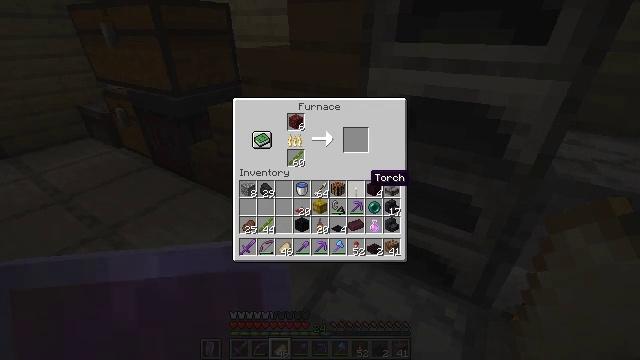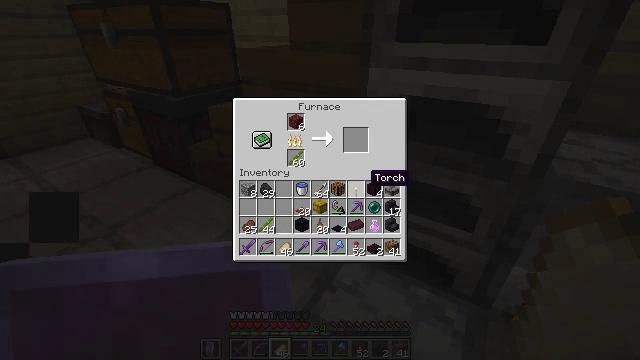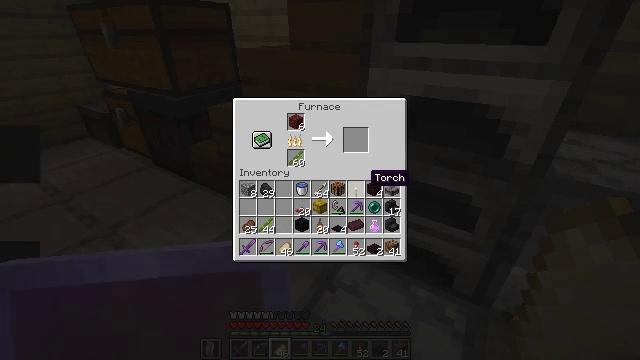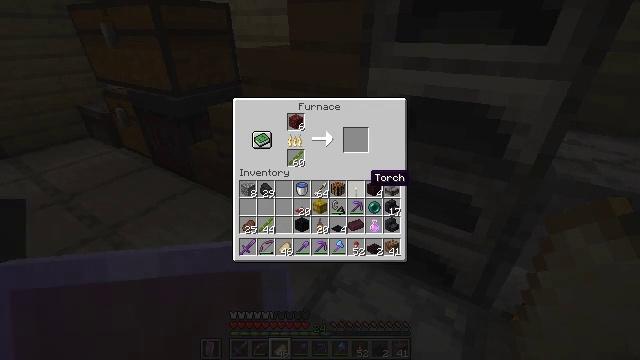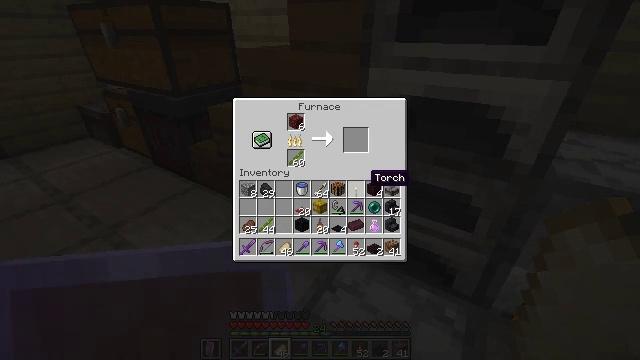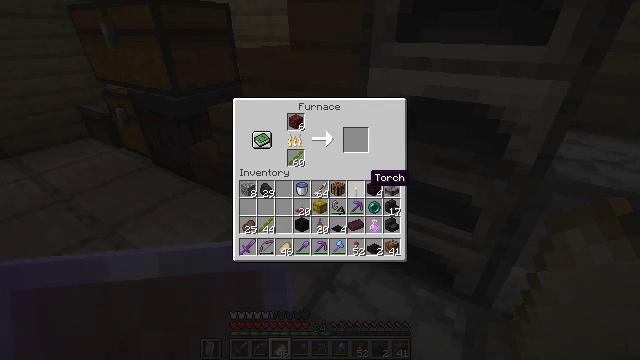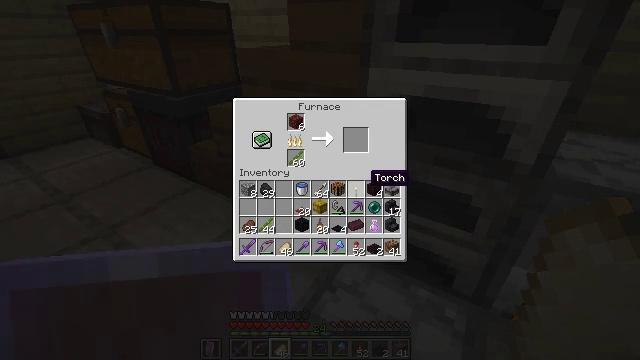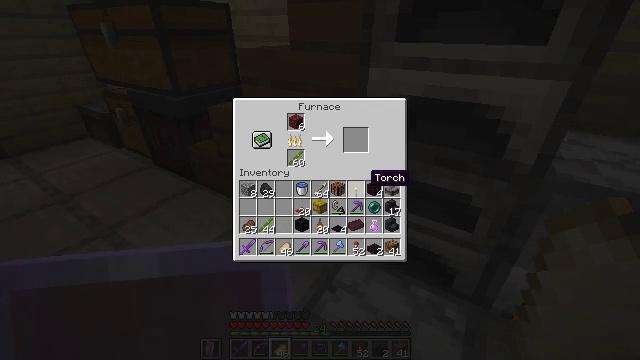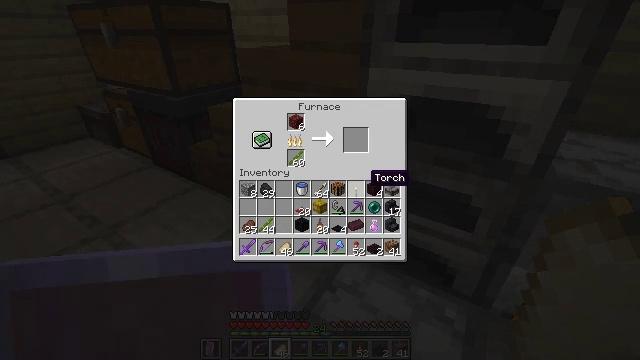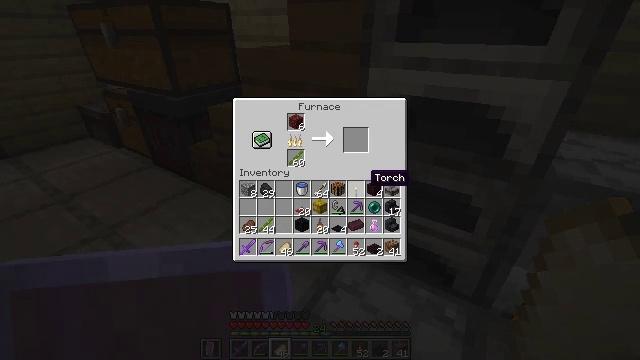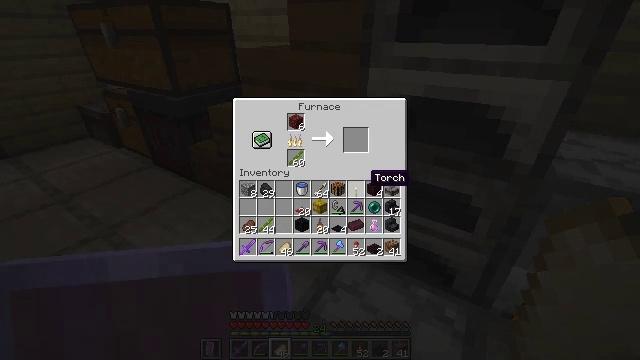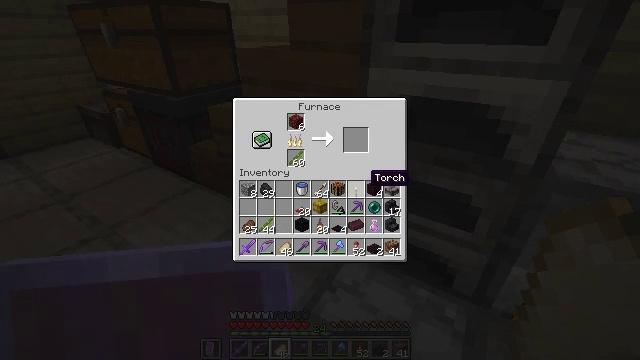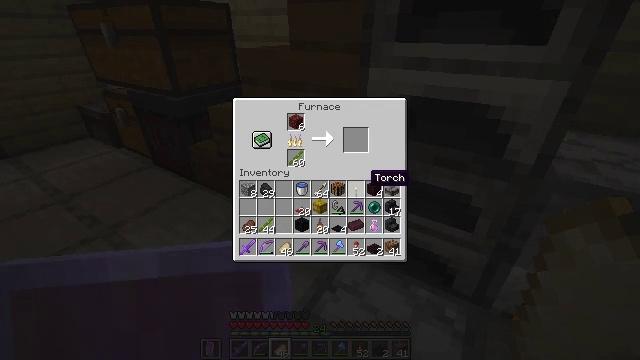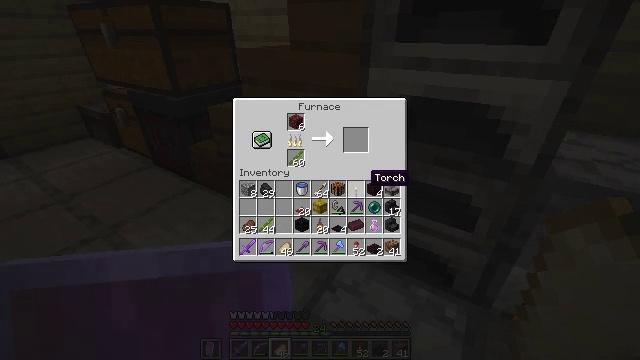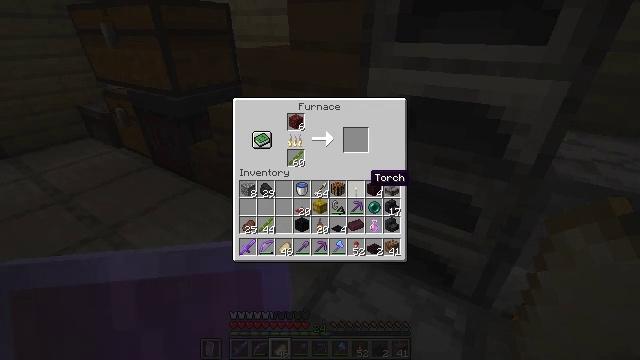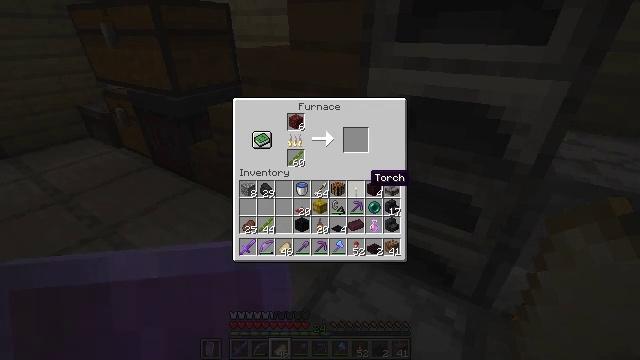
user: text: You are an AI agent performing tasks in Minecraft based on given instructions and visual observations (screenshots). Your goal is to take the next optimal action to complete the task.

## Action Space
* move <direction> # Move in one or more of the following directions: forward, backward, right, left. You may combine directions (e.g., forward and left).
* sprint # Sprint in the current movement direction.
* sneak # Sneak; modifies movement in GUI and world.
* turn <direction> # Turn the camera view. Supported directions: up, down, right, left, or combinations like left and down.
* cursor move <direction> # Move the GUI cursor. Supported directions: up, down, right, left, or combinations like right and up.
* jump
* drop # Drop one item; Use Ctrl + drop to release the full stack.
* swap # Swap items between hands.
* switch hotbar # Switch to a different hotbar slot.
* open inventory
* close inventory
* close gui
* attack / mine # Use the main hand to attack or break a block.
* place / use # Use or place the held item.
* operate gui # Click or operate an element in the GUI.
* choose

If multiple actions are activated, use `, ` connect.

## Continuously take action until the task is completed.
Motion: motion action
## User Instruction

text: Convert netherrack into nether brick using a furnace.
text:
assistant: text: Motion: no_op
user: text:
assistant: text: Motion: no_op
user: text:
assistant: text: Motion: no_op
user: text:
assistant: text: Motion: no_op
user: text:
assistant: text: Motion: no_op
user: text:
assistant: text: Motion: no_op
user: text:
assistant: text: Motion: no_op
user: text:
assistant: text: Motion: no_op
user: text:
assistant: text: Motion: no_op
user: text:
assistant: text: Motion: no_op
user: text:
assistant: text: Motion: no_op
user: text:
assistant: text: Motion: no_op
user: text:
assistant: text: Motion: no_op
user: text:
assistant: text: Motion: no_op
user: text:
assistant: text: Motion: no_op
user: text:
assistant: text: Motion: no_op
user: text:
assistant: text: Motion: no_op
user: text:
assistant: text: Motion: no_op
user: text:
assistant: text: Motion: no_op
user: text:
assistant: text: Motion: no_op
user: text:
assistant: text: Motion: no_op
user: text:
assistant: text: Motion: no_op
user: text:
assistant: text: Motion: no_op
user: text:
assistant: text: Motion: no_op
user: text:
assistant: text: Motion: no_op
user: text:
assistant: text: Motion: no_op
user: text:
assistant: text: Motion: no_op
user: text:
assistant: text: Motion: no_op
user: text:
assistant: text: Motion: no_op
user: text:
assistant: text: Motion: no_op